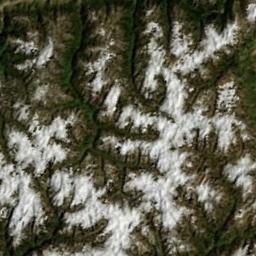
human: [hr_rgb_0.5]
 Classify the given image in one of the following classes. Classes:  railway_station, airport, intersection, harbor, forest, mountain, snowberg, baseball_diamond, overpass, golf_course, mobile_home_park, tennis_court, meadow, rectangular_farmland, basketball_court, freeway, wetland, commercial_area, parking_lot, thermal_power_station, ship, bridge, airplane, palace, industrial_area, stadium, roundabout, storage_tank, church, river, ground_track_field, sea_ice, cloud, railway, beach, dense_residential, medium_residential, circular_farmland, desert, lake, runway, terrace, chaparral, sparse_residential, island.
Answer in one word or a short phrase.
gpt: snowberg